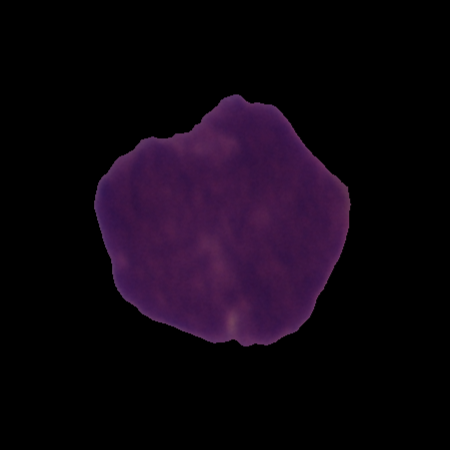
Label: cancer